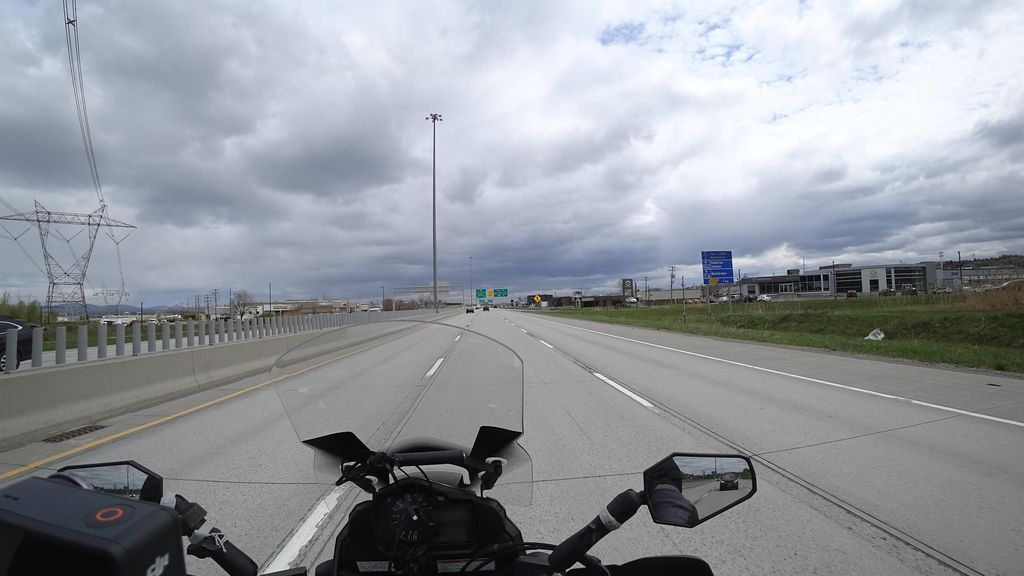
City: quebec_city